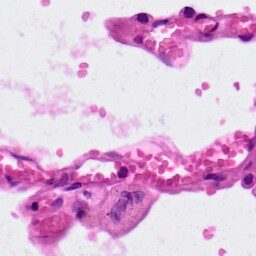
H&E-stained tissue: Lung